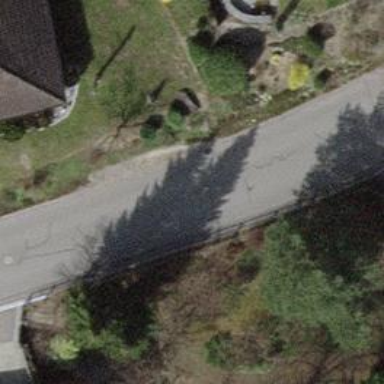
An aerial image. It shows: Smooth asphalt road in residential area.